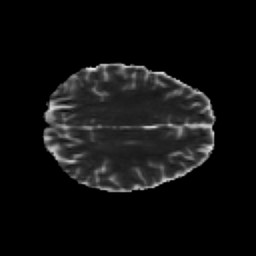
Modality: MD
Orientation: axial
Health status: healthy
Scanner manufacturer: siemens
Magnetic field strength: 3 T
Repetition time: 10 s
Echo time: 0.092 s